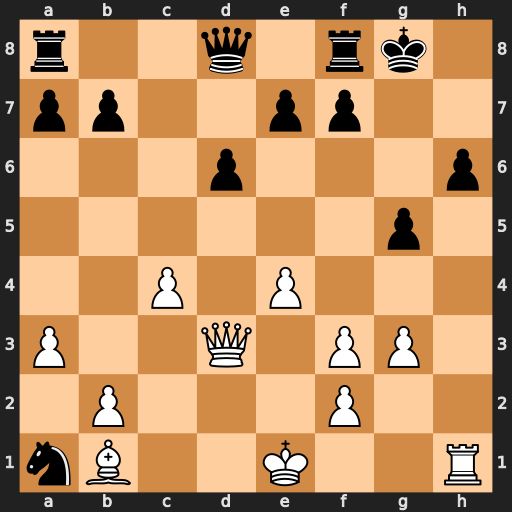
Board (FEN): r2q1rk1/pp2pp2/3p3p/6p1/2P1P3/P2Q1PP1/1P3P2/nB2K2R
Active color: w
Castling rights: K
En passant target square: -
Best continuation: e5 f5 exf6 Rxf6 Qh7+ Kf8 Bg6 Rxg6 Qxg6